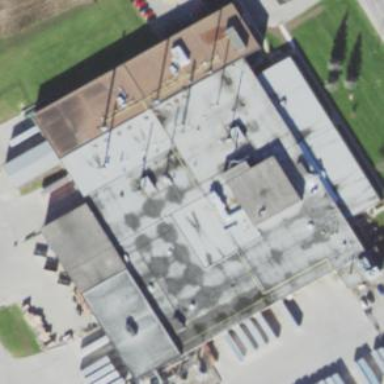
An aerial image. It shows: Industrial building.